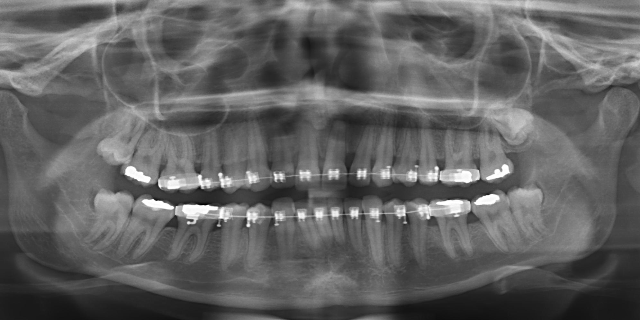
adult